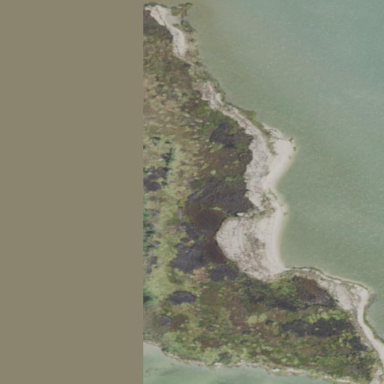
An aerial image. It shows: Saltmarsh wetland with tidal influence.